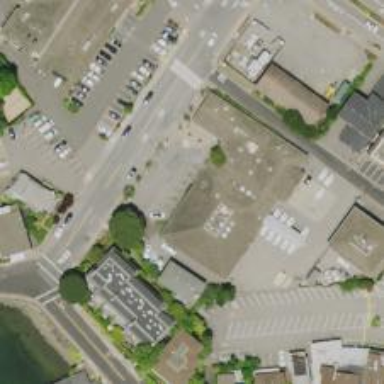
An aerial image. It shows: Post office.